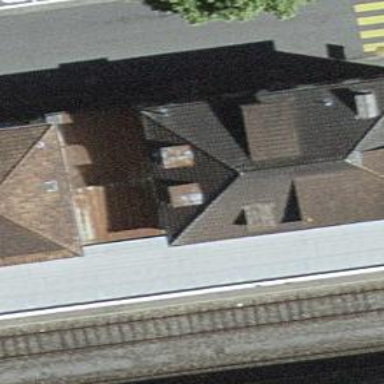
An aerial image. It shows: View of roof of building.